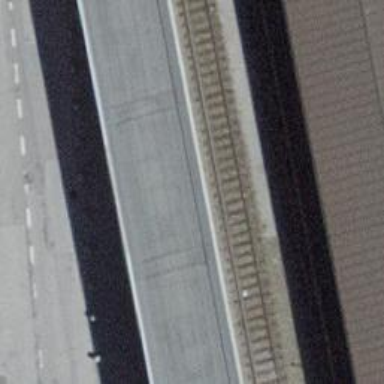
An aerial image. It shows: Stop position for public transport at railway stop.